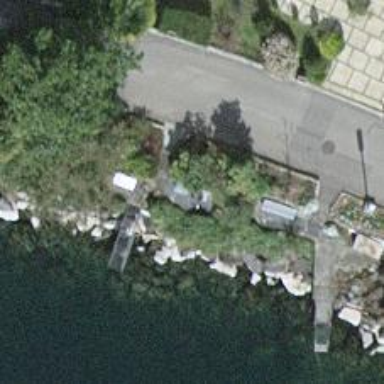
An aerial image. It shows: Light blue bench available in the area.